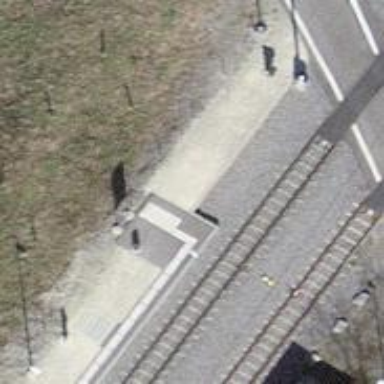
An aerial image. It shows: Platform for public transport and light rail services.